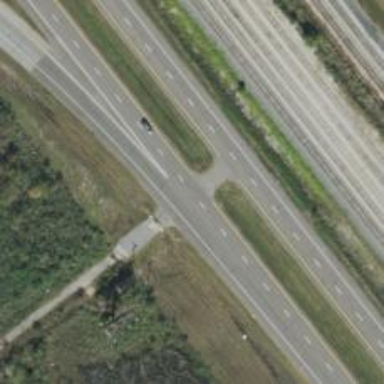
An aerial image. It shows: Trunk highway.